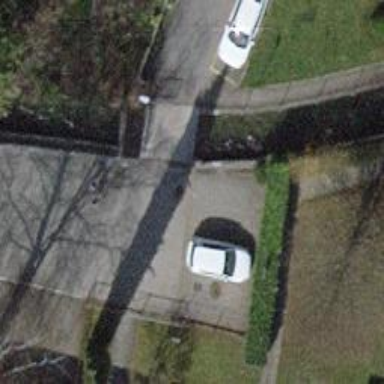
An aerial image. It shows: Paved footway bridge.